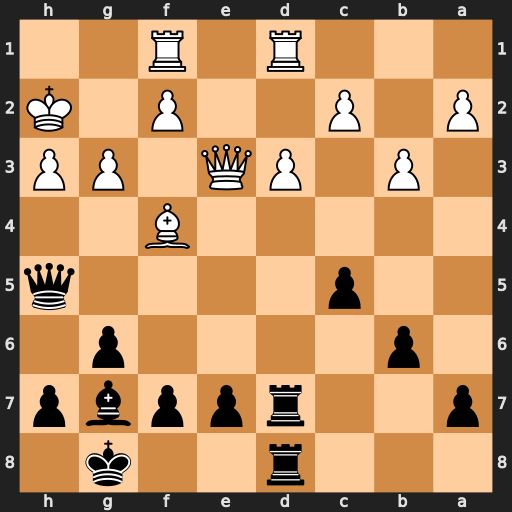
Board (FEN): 3r2k1/p2rppbp/1p4p1/2p4q/5B2/1P1PQ1PP/P1P2P1K/3R1R2
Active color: b
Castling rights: -
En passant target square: -
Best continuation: e5 Bg5 f6 Bxf6 Bxf6